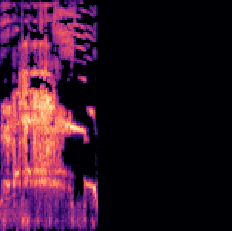
Sound class: Rooster